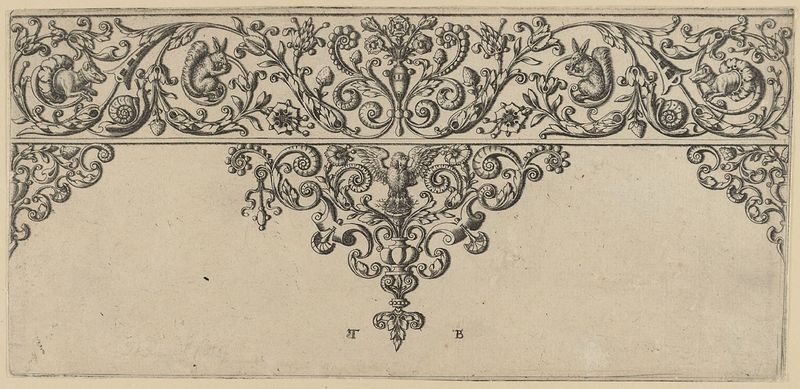
Titel: Friesornament, Blatt aus der Folge &#x201E;Spitzen und Laubwerck, fur die Goltschmit“
Künstler: Theodor de Bry
Standort: Hamburg
Institution: Museum für Kunst und Gewerbe Hamburg
Schlagwörter: vogel, blumen, blüten, hund, tiere, papier, grafik, graphik, floral, ornamente, fotografie, photographie, druckgraphik, druckgrafik, stich, pelikan, schnecke, schnecken, kupferstich, verzierungen, groteske, erdbeere, eichhörnchen, gerippt, reproduktionen, druckerzeugnisse, gehäuseschnecke, pflanzenornamente, schweifwerk, blüte, gastropoda, vögel, tierornamente, ornamentstich, vorlageblätter, schweifwerkgroteske